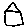
Label: house